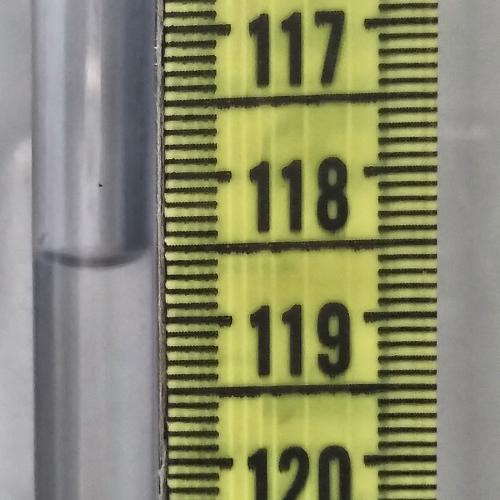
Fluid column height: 118.6 cm